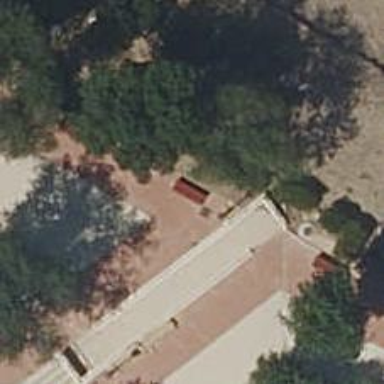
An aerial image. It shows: Bench.